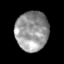
Tissue: skin
Cell type: Epithelial cells
Senescence score: 0.7201
Nuclear area (px): 1278
Mean DAPI intensity: 149.93